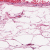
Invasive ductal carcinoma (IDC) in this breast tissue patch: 0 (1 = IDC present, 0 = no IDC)